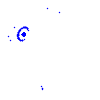
Particle: electron